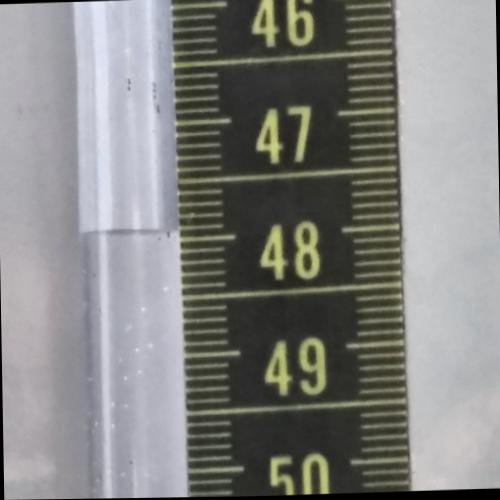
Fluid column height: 47.9 cm